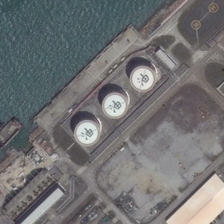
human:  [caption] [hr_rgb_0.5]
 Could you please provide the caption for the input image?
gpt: a lot of houses and trees are beside a lot of oil tanks .

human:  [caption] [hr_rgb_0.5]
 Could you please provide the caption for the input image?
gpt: three storage tanks are near a piece of water .

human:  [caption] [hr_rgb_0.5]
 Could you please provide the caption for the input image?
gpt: three storage tanks are near a piece of water .

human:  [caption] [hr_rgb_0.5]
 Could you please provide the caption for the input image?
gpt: a large number of different sizes of storagetanks on the road in a piece of land .

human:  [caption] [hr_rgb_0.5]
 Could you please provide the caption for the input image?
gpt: a large number of different sizes of storagetanks on the road in a piece of land .